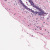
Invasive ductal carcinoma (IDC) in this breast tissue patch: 0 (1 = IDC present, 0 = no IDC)